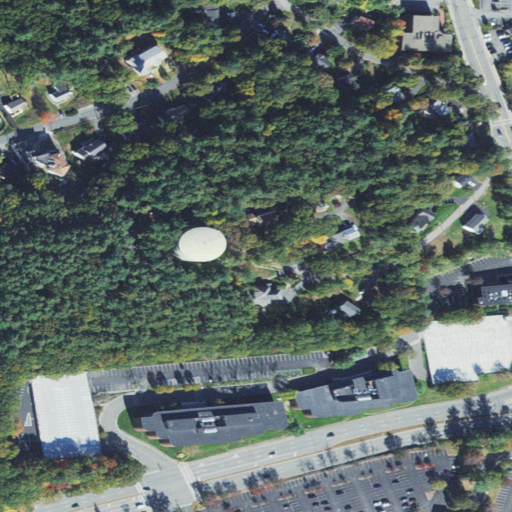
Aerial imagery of mountain in Massachusetts named Greenleaf Mountain containing medium intensity development, high intensity development, low intensity development, open development, evergreen forest, and deciduous forest